Brain MRI, FLAIR slice (ischemic stroke SISS case)
Modalities acquired: T1|T2|DWI|FLAIR
Volume shape: 230x230x153 voxels, spacing: 1x1x1 mm
Slice 70 of 153
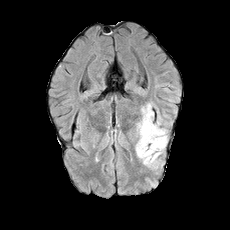
Lesion size: 117956 voxels